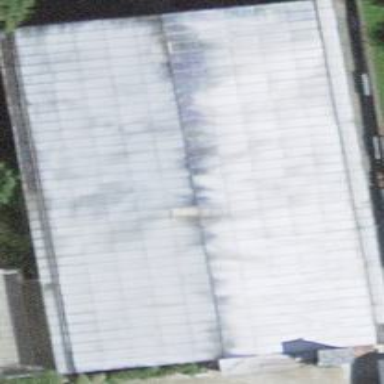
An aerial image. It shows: Greenhouse.